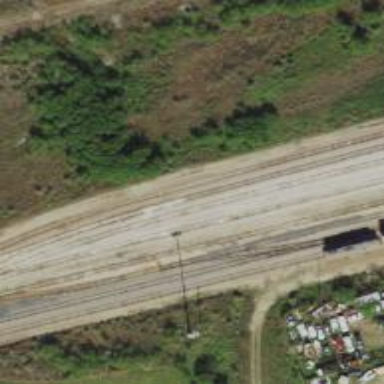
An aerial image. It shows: Railway yard.